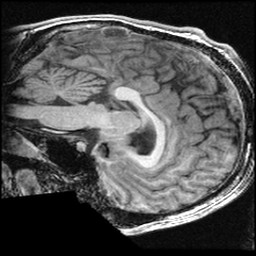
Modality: T1w
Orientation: sagittal
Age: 20
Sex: male